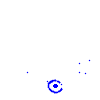
Particle: kaon